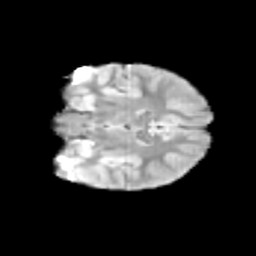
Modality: T2w
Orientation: coronal
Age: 9
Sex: female
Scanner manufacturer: siemens
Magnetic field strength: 3 T
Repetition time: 3.8 s
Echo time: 0.07 s